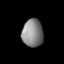
Tissue: lung
Cell type: Others
Senescence score: 0.233
Nuclear area (px): 568
Mean DAPI intensity: 134.518